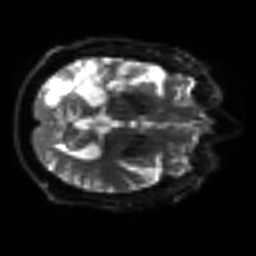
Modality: sbref
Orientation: axial
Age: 58
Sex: male
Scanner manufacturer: siemens
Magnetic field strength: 3 T
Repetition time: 3.2 s
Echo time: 0.081 s